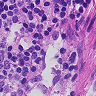
Metastatic tissue present: no